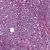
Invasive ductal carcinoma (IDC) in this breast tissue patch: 1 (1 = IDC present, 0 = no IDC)